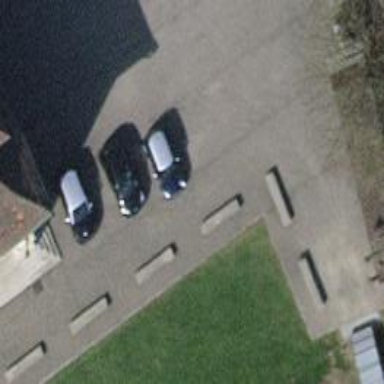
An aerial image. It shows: Concrete bench.